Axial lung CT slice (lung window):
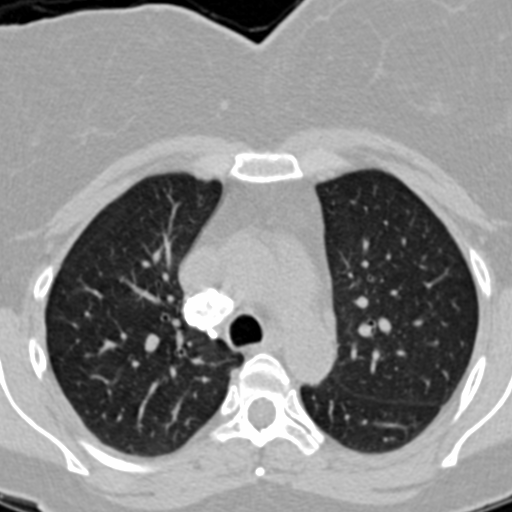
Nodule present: no